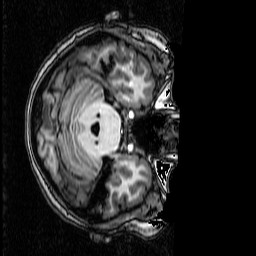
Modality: T1w
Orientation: axial
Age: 36
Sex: female
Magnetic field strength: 3 T
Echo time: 0.0038 s